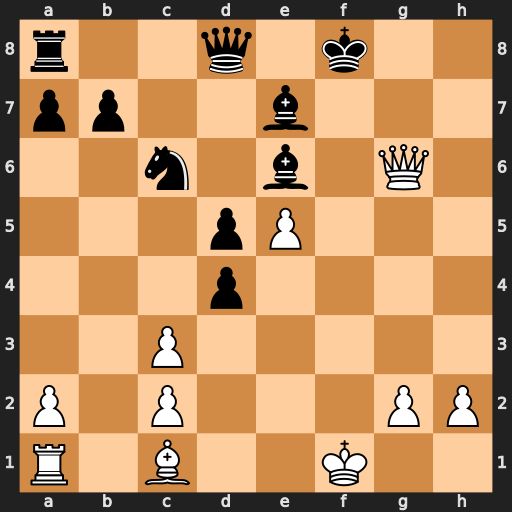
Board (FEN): r2q1k2/pp2b3/2n1b1Q1/3pP3/3p4/2P5/P1P3PP/R1B2K2
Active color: w
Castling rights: -
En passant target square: -
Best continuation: Bh6#